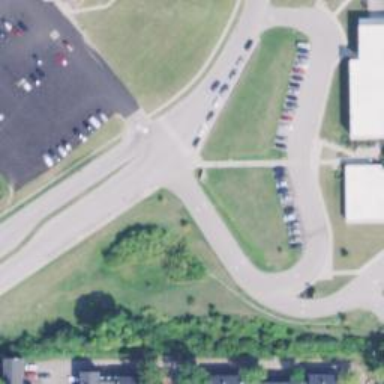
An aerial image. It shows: Pedestrian crossing with zebra markings on the footway.